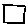
Label: square